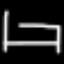
Label: bed